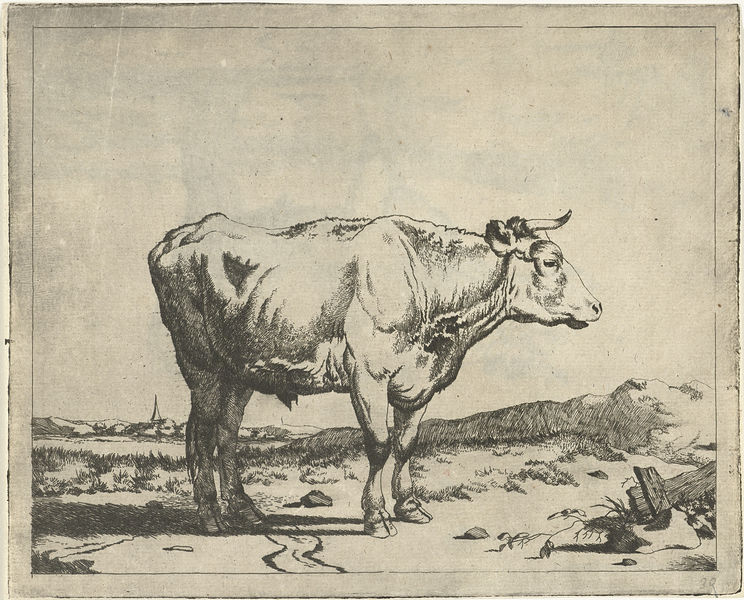
Titel: Stier, naar rechts, met kerktoren op achtergrond
Künstler: Marcus de Bye
Standort: Amsterdam
Institution: Rijksmuseum
Schlagwörter: nature, champ, vache, animal, os, maigre